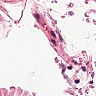
Metastatic tissue present: no